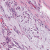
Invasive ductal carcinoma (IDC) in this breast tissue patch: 1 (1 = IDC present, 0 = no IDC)